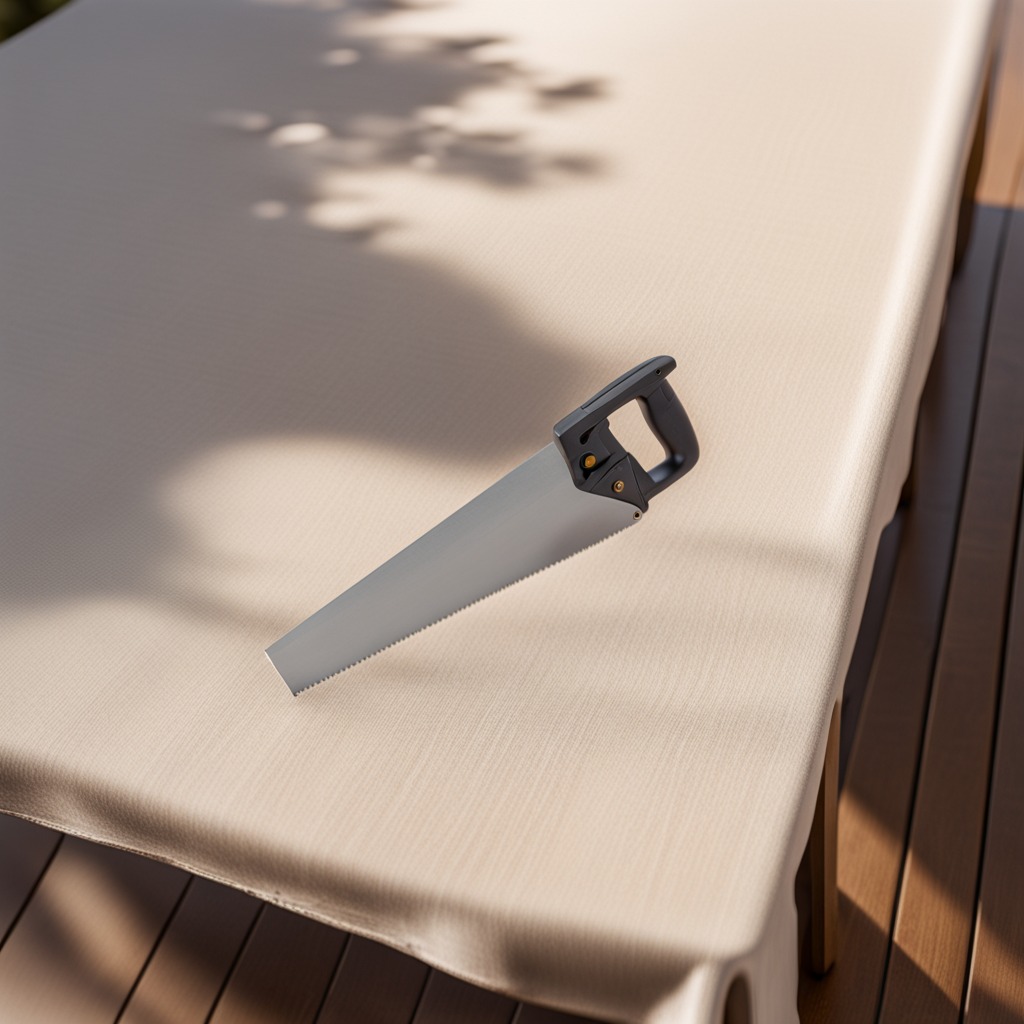
A handheld metal saw is lying on a wooden table.